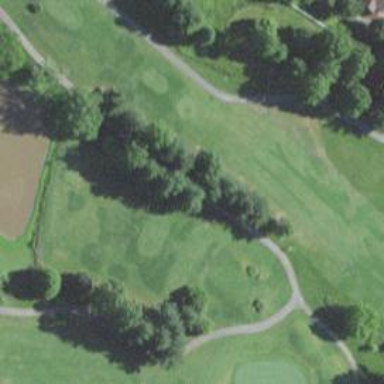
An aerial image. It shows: Asphalt path designated as golf cartpath.